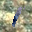
Label: 1